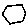
Label: hexagon